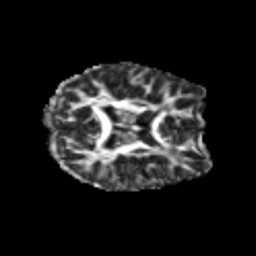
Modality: FA
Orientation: axial
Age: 21
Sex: female
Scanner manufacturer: siemens
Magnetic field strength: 3 T
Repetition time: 3.5 s
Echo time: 0.113 s